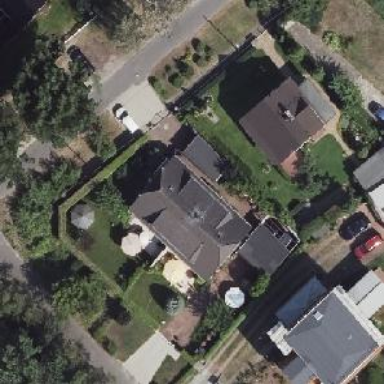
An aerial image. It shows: Detached building with half-hipped roof shape.